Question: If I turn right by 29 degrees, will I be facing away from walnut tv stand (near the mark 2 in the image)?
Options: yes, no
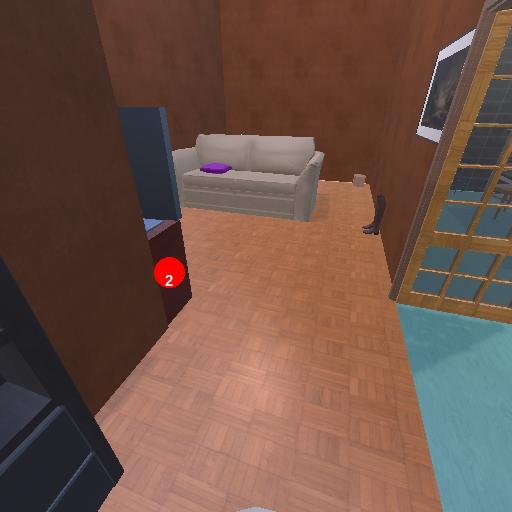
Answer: yes